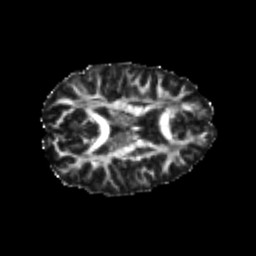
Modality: FA
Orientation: axial
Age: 25
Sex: female
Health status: healthy
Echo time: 0.074 s